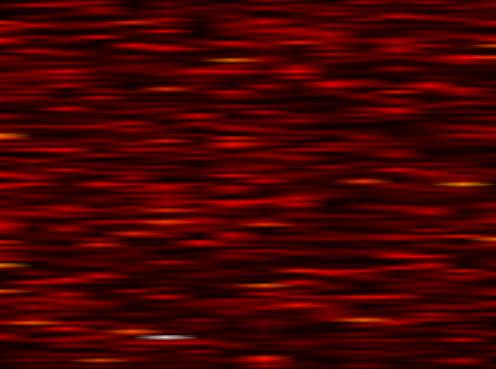
Label: OFDM